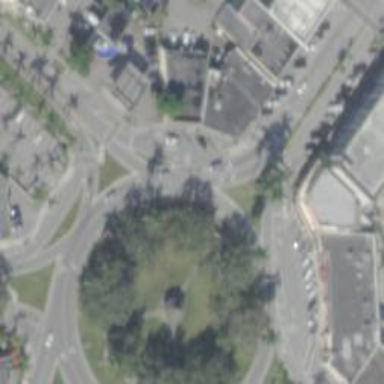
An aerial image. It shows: Secondary road made of asphalt leading to roundabout.